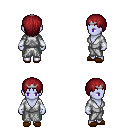
a pixel art fantasy rpg character, female body template, dark elf, purple skin, white robe, teal pants, brunette plain hairstyle, silver tiara, white cloth bracers, brown slippers, four views (front, back, left, right), 2x2 character sprite sheet, small pixel art, hard edges, no anti-aliasing